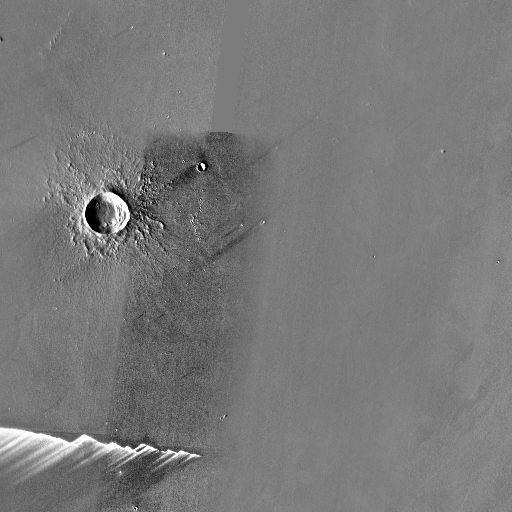
Crater classes present: Background, Other